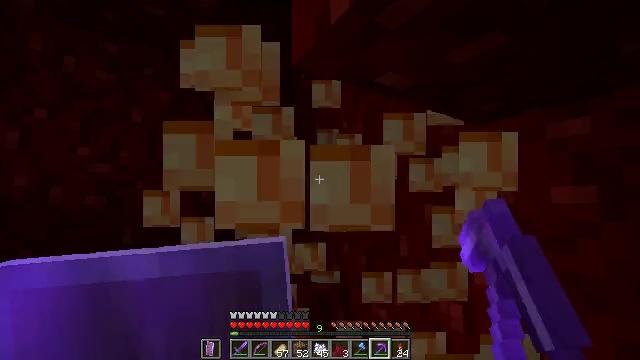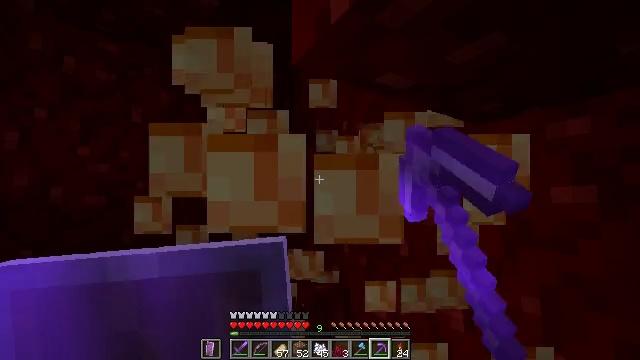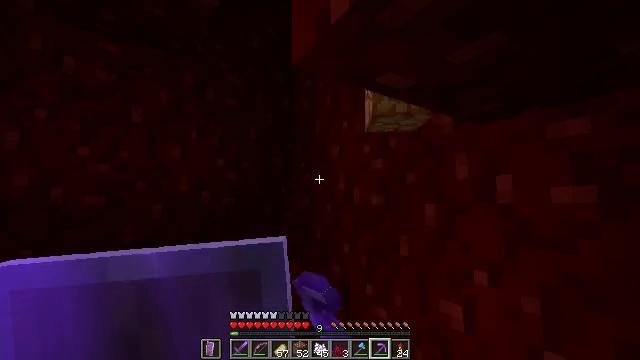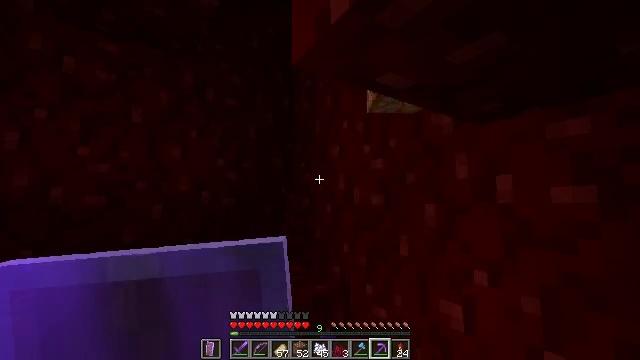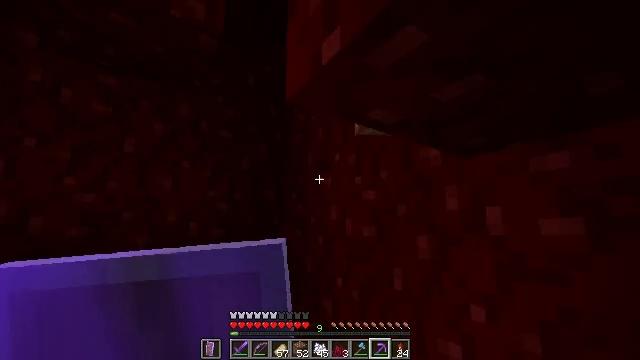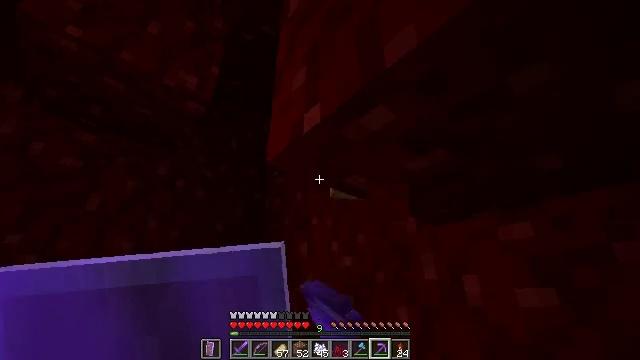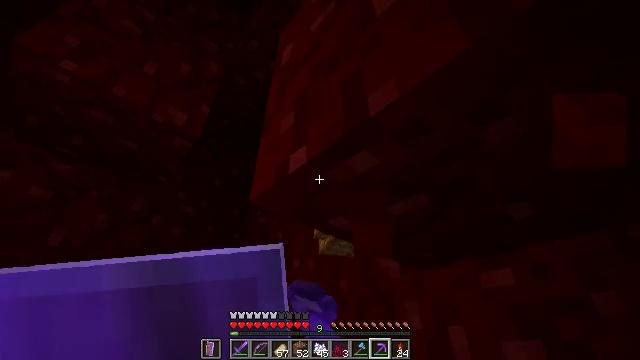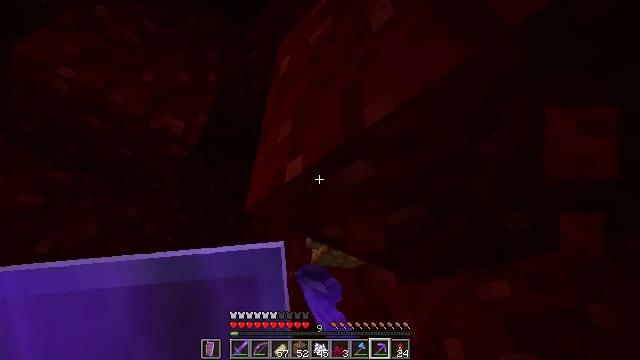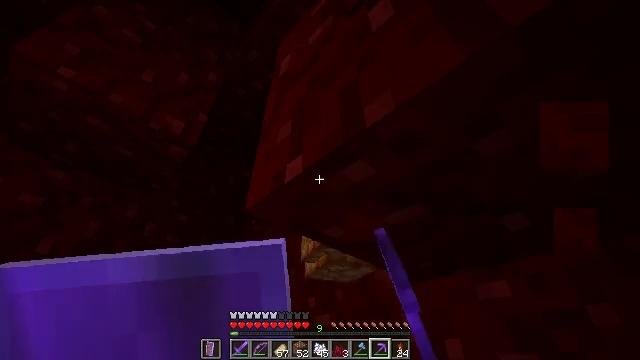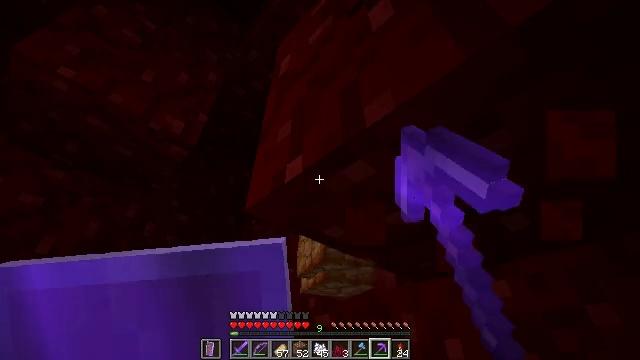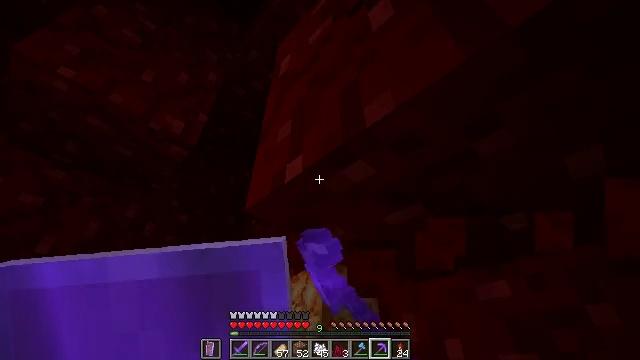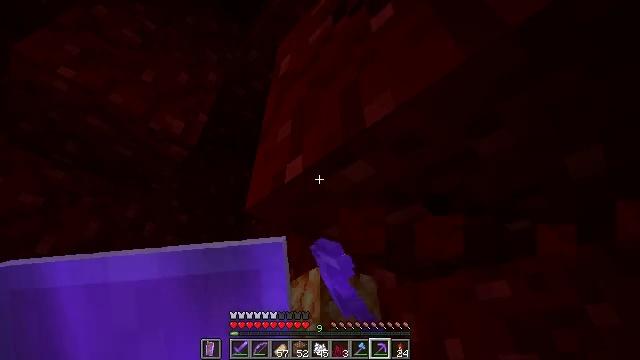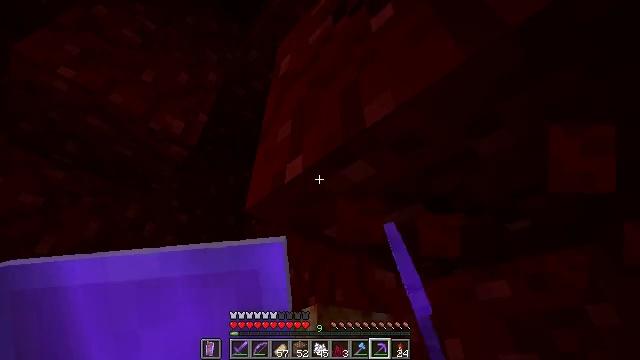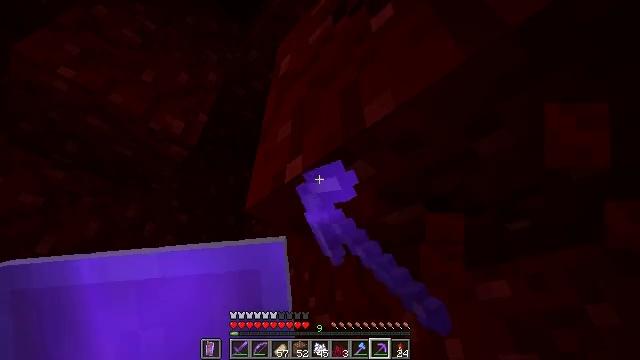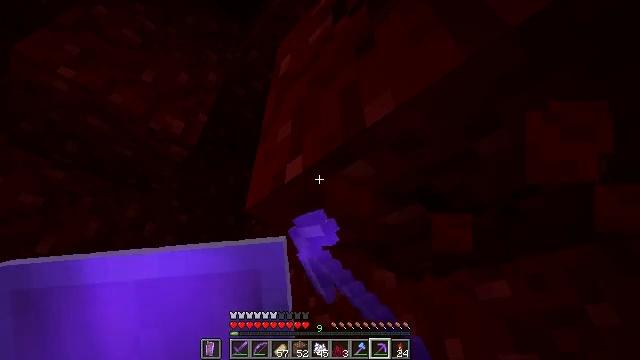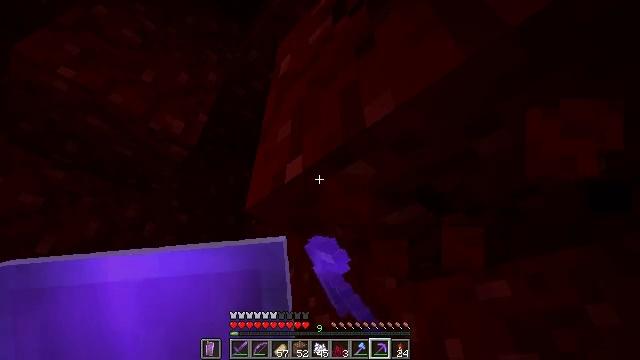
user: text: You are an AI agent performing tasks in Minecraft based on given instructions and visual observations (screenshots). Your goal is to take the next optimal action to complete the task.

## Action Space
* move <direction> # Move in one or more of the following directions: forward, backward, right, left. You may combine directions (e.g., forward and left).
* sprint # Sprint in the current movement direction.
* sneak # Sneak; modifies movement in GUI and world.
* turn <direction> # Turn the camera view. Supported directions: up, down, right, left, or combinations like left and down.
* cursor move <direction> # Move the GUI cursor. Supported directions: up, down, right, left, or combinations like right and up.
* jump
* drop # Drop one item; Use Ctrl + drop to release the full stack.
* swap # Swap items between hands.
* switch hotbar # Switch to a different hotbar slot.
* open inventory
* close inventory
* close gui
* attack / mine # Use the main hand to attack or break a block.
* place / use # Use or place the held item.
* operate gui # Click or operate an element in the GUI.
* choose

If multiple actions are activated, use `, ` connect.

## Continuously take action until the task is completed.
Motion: motion action
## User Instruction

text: Collect the nether wart block for decoration.
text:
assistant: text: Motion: attack / mine
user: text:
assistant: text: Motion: attack / mine
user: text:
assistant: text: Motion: attack / mine
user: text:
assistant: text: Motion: turn right and up, attack / mine
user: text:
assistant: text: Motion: turn right and up, attack / mine
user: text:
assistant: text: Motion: turn right and up, attack / mine
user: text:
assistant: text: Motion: turn right and up, attack / mine
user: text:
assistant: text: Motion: attack / mine
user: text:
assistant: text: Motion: attack / mine
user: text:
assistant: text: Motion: attack / mine
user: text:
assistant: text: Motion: attack / mine
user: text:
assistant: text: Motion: attack / mine
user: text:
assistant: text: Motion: attack / mine
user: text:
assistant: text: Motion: attack / mine
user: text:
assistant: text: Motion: attack / mine
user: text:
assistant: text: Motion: attack / mine
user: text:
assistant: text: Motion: attack / mine
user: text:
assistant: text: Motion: attack / mine
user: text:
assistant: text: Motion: attack / mine
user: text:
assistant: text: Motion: attack / mine
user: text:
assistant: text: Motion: attack / mine
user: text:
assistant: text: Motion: attack / mine
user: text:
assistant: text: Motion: attack / mine
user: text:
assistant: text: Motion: attack / mine
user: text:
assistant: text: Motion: attack / mine
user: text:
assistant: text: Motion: attack / mine
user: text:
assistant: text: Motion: attack / mine
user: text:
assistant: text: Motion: attack / mine
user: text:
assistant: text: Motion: attack / mine
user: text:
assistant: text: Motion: attack / mine